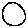
Label: moon